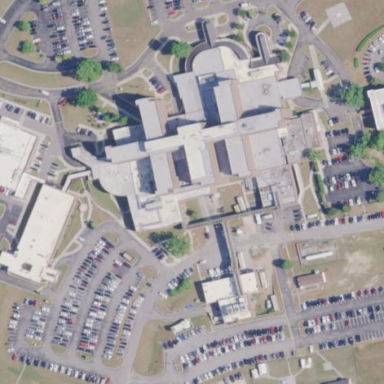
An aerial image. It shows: Hospital.